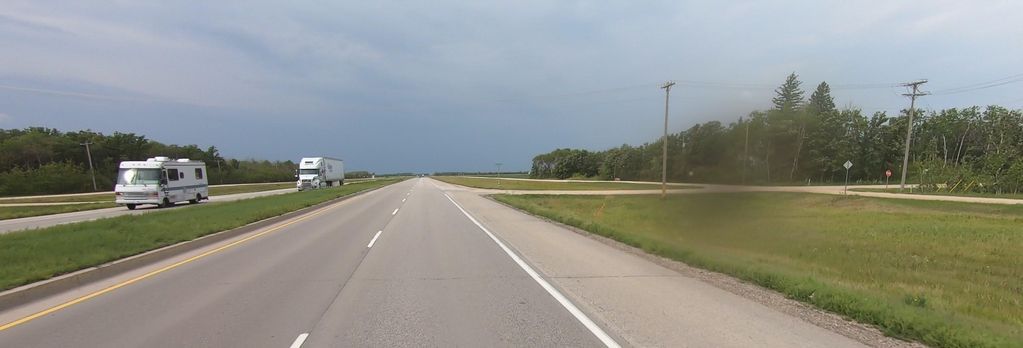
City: winnipeg